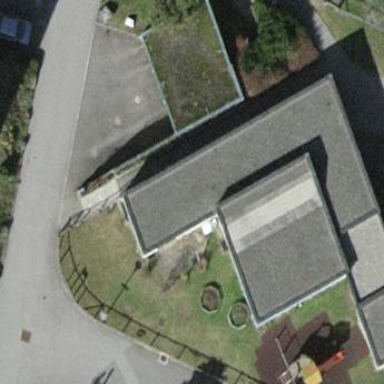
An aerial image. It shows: Kindergarten building.